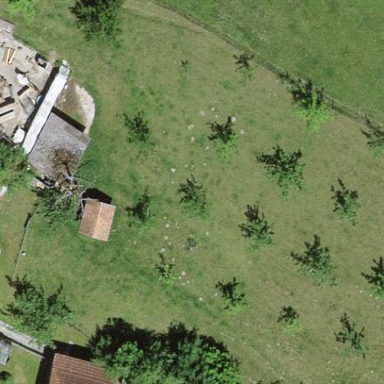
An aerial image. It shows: Orchard.